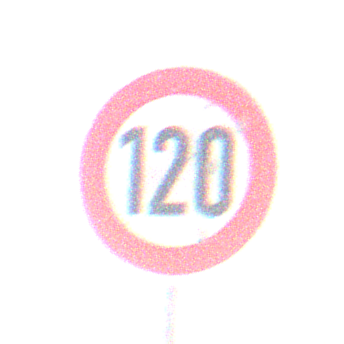
Verkehrszeichen: Geschwindigkeit120
Umgebung: Outdoor, RoadRail
Tageszeit: MorningAfternoon
Wetter: PartlyCloudy
Licht: Natural
Jahreszeit: NotSpecified
Kontrast: HighContrast